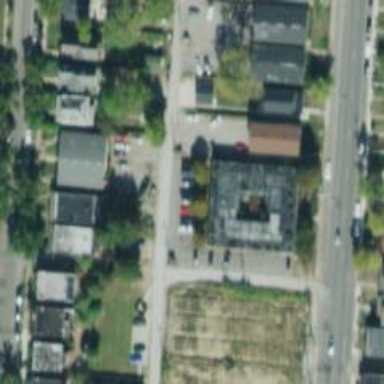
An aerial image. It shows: Alley classified as service road.